Interaction volume radius: 10 \u00c5
Interaction volume height: 10 \u00c5
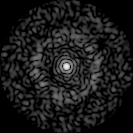
Disorder parameter: 0.8309